Question: I have <URL>, that I would like to use in deployments of Dynamics 365 to migrate an Access Team Template to our Test and Prod environments.
I have added the PowerShell script to the repository, and I would now like to add a PowerShell task to each of the stages in the deployment to migrate the Access Team Teamplate correctly in each of the environments.

However, I am not sure how to reference the path of the script in each of the stages in the release. When I click on the three dots to select the file, it is looking at the Linked artifacts - and not the repo.
<URL>
If I add the PowerShell task to the pipeline, then I can select the script from the three dots.
<URL>
Is it possible to reference the script in the release somehow?
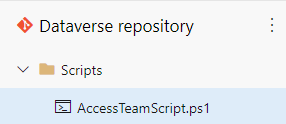
Answer: You need to add your repository as a artifact or publish this script as artifact in the pipeline.
First, use Add an artifact and select the repository where you keep the script:
<URL>
Then you will get the repo as a regular artifact.
Another way is to publish this script. To do that you need to check the repo in the pipeline which you already have produce your primary artifact and publish just this script. Then it will become available as you already have a defined source of artifacts.